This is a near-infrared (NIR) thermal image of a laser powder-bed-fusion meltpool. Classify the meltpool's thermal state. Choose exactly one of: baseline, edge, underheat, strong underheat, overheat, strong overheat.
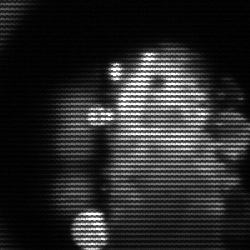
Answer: strong underheat